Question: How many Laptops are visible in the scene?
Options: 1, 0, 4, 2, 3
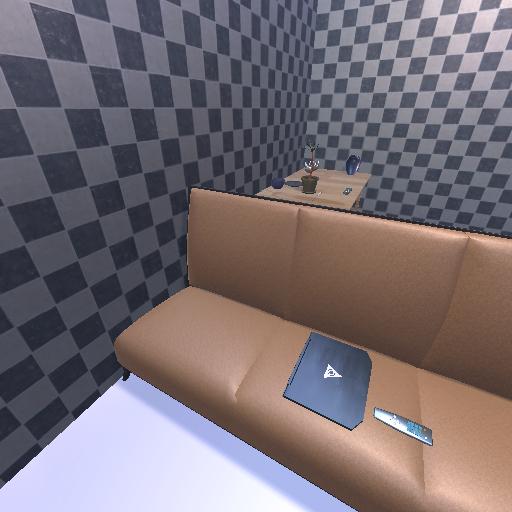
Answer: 1